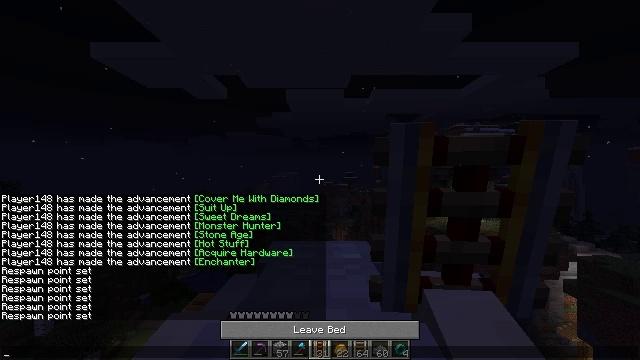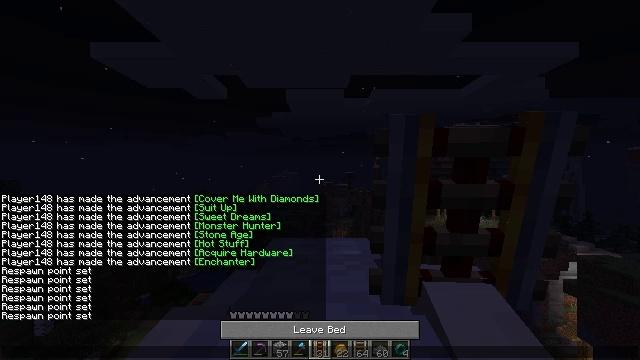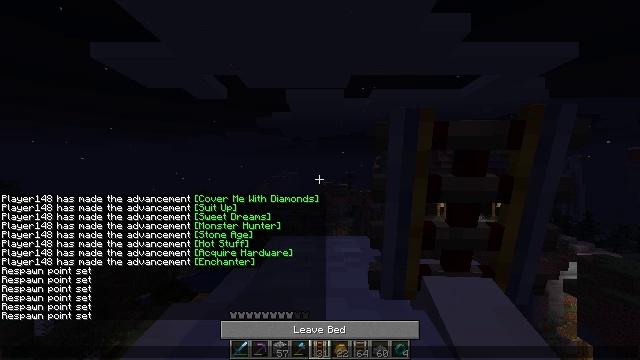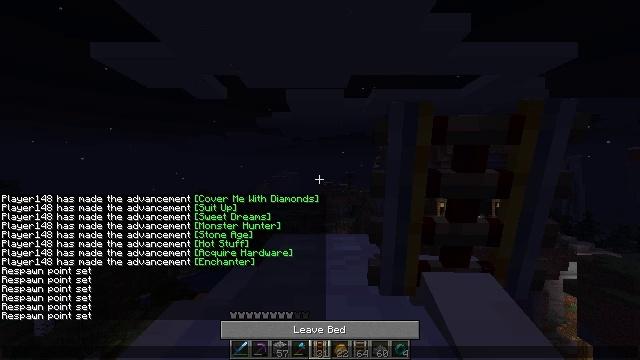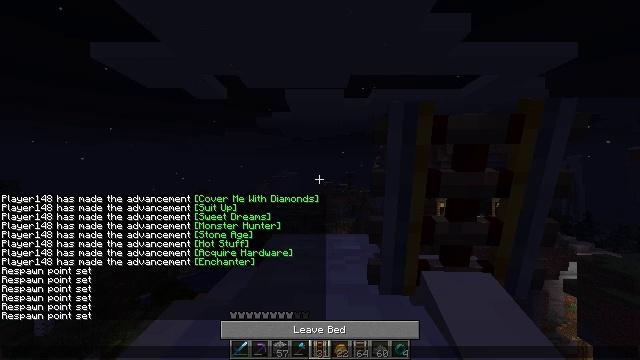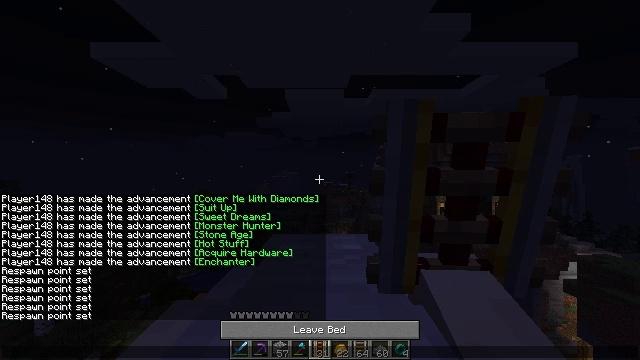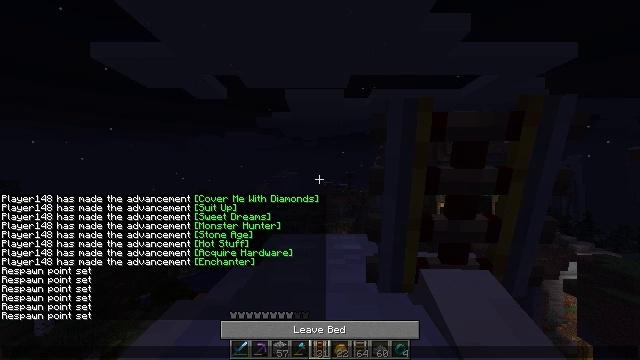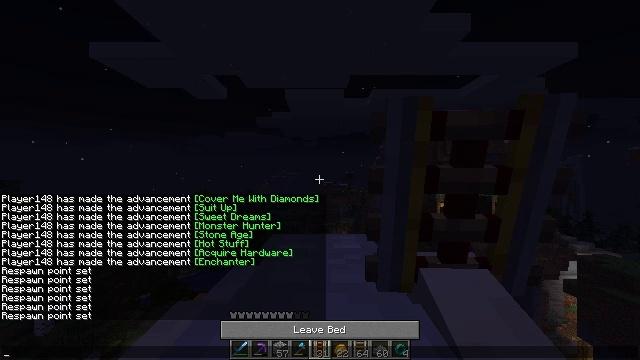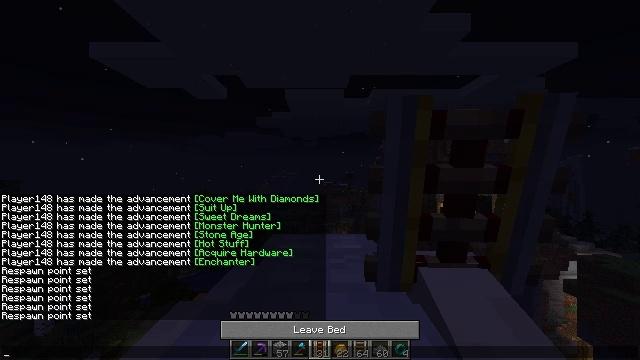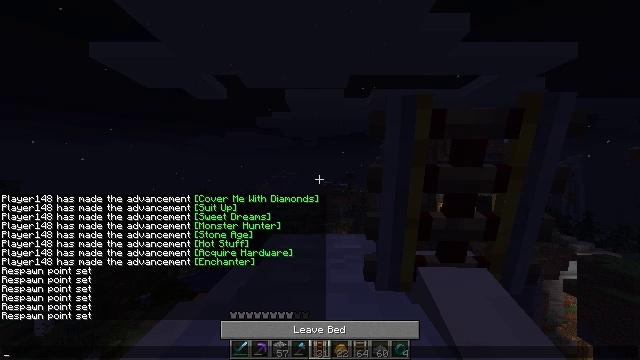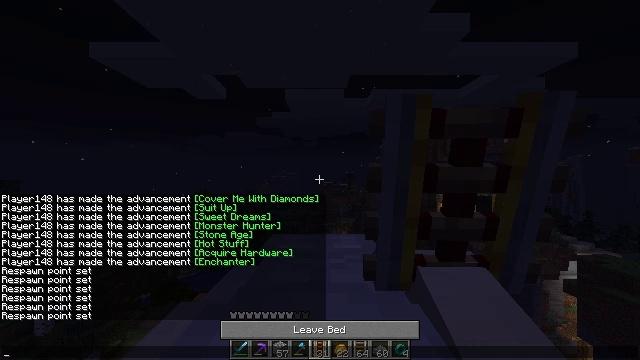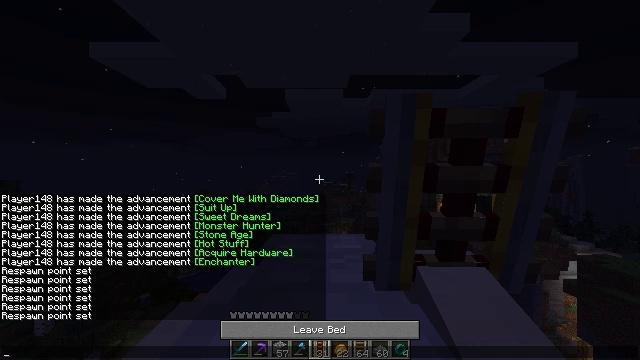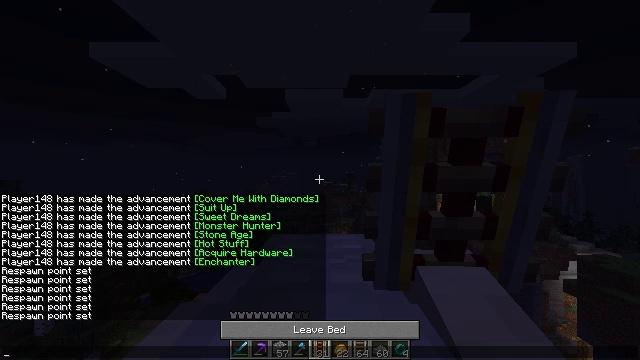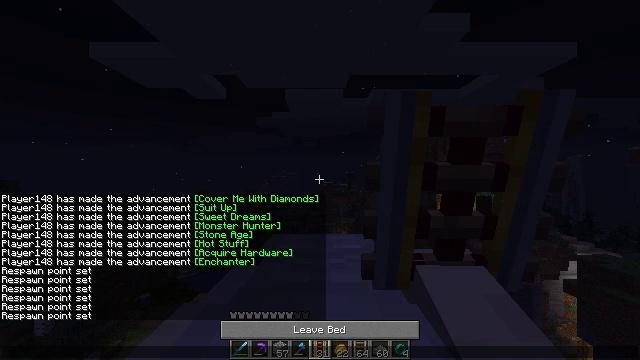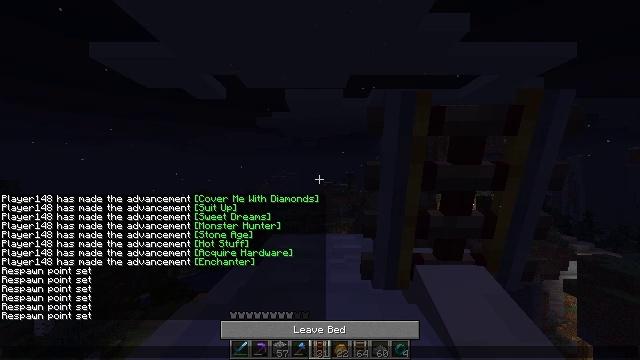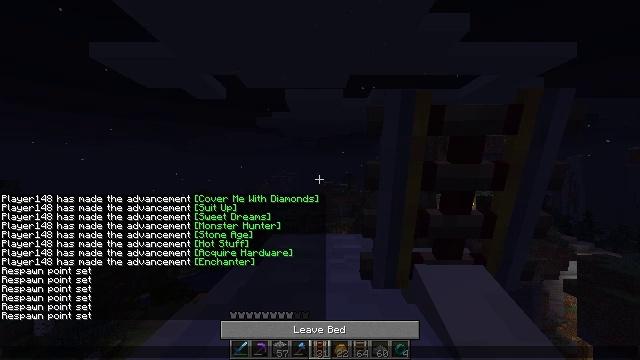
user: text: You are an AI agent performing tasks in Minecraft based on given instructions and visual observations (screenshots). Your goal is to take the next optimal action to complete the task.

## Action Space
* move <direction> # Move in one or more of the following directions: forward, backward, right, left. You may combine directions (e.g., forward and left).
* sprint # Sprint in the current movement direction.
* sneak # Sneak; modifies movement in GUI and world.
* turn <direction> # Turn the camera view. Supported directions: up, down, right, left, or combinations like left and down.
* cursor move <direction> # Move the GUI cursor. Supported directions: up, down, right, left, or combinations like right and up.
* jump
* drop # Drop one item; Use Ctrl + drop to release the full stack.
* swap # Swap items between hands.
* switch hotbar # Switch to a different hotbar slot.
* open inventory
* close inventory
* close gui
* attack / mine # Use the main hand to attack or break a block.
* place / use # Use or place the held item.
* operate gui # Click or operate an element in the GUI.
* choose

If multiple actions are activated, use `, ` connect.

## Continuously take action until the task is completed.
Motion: motion action
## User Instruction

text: Gather dirt.
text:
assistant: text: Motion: no_op
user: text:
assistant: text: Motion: no_op
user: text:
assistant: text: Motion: no_op
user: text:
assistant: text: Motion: no_op
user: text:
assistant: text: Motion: no_op
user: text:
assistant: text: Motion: no_op
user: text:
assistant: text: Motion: no_op
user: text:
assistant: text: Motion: no_op
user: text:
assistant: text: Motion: no_op
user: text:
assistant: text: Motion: no_op
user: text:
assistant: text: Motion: no_op
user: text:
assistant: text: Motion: no_op
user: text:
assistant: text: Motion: no_op
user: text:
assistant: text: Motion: no_op
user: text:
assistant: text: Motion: no_op
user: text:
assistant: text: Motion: no_op
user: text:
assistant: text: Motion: no_op
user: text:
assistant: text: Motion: no_op
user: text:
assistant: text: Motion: no_op
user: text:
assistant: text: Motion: no_op
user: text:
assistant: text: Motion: no_op
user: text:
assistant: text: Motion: no_op
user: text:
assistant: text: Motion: no_op
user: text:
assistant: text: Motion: no_op
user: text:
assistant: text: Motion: no_op
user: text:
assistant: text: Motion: no_op
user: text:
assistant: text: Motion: no_op
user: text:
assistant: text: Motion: no_op
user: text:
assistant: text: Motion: no_op
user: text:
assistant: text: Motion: no_op